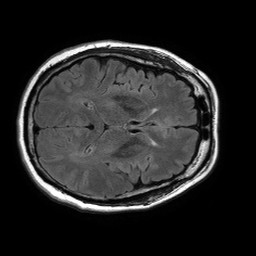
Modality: FLAIR
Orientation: axial
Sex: female
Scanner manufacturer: philips
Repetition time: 11 s
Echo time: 0.125 s